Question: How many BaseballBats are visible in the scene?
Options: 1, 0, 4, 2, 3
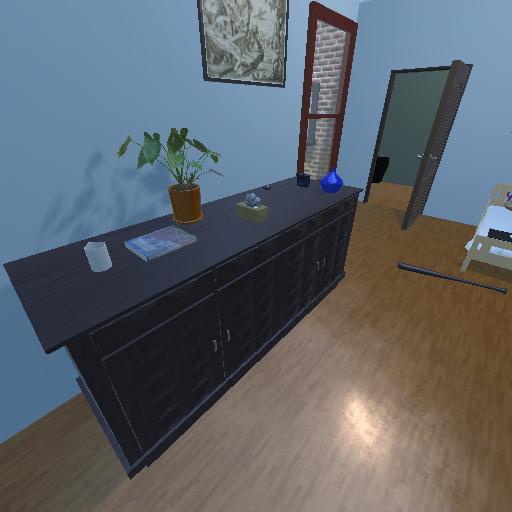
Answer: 1